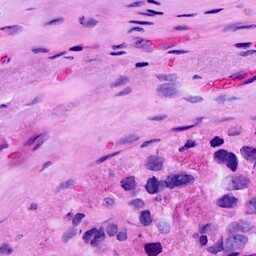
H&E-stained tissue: Breast